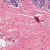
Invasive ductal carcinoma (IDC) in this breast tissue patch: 0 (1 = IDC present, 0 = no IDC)